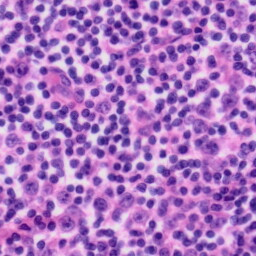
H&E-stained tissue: Tonsil